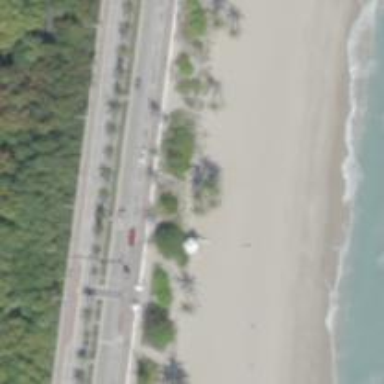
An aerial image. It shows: Lifeguard tower is present for emergency situations.